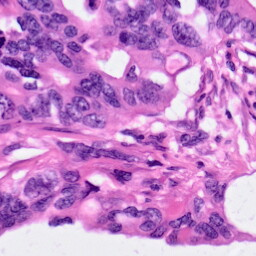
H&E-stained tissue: Pancreatic